Question: Coming from an OOP background, Haskell's type system and the way data constructors and typeclasses interact is difficult to conceptualize. I can understand how each are used for simple examples, but some more complication examples of data structures that are very well-suited for an OOP style are proving non-trivial to translate into similarly elegant and understandable types.
In particular, I have a problem with organizing a hierarchy of data such as the following.

This is a deeply nested hierarchical inheritance structure, and the lack of support for subtyping makes it unclear how to turn this structure into a natural-feeling alternative in Haskell. It may be fine to replace something like 'Polygon' with a sum data type, declaring it like
'''
data Polygon
= Quad Point Point
| Triangle Point Point Point
| RegularNGon Int Radius
| ...
'''
But this loses some of the structure, and can only really satisfactorily be done for one level of the hierarchy. Typeclasses can be used to implement a form of inheritance and substructure in that a 'Polygon' typeclass could be a subclass of a 'Shape', and so maybe all 'Polygon' instances have implementations for 'centroid :: Point' and also 'vertices :: [Point]', but this seems unsatisfactory. What would be a good way of capturing the structure of the picture in Haskell?
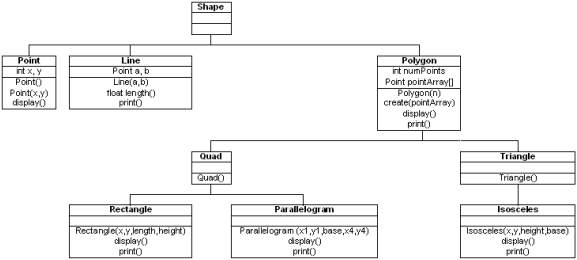
Answer: You use sum types to represent the entire hierarchy, without losing structure. Something like this would do it:
'''
data Shape = IsPoint Point
| IsLine Line
| IsPolygon Polygon
data Point = Point { x :: Int, y :: Int }
data Line = Line { a :: Point, b :: Point }
data Polygon = IsTriangle Triangle
| IsQuad Quad
| ...
'''
And so on. The basic pattern is you translate each OO abstract class into a Haskell sum type, with each of its immediate OO subclasses (that may themselves be abstract) as variants in the sum type. The concrete classes are product/record types with the actual data members in them.
The thing you lose compared to the OOP you're used to by modeling things this way isn't the ability to your hierarchy, but the ability to it without touching existing code. Sum types are "closed", where OO inheritance is "open". If you later decide that you want a 'Circle' option for 'Shape', you have to add it to 'Shape' and then add cases for it everywhere you pattern match on a 'Shape'.
However, this kind of hierarchy probably requires fairly liberal downcasting in OO. For example, if you want a function that can tell if two shapes intersect that's probably an abstract method on 'Shape' like 'Shape.intersects(Shape other)', so each sub-type gets to write its own implementation. But when I'm writing 'Rectangle.intersects(Shape other)' it's basically impossible generically, without knowing what other subclasses of 'Shape' are out there. I'll have to be using 'isinstance' checks to see what 'other' actually is. But that actually means that I probably can't just add my new 'Circle' subclass without revisiting existing code; an OO hierarchy where isinstance checks are needed is de-facto just as "closed" as the Haskell sum type hierarchy is. Basically pattern matching on one of the sum-types generated by applying this pattern is the equivalent of isinstancing and downcasting in the OO version. Only because the sum types are exhaustively known to the compiler (only possible they're closed), if I do add a 'Circle' case to 'Shape' the compiler is able to tell me about all the places that I need to revisit to handle that case.
If you have a hierarchy that need a lot of downcasting, it means that the various base classes have substantial and useful interfaces that they guarantee to be available, and you usually use things that interface rather than switching on what it could possibly be, then you can probably use type classes. You still need all the "leaf" data types (the product types with the actual data fields), only instead of adding sum type wrappers to group them up you add type classes for the common interface. If you can use this style of translation, then you add new cases more easily (just add the new 'Circle' data type, and an instance to say how it implements the 'Shape' type class; all the places that are polymorphic in any type in the 'Shape' class will now handle 'Circle's as well). But if you're doing that in OO you always have downcasts available as an escape hatch when it turns out you can't handle shapes generically; with this design in Haskell it's .
But my "real" answer to "how do I represent OO type hierarchies in Haskell" is unfortunately the trite one: I don't. I design differently in Haskell than I do in OO languages, and in practice it's just not a huge problem. But to say how I'd design differently, I'd have to know more about what you're using them for. For example you could do something like represent a shape as a 'Point -> Bool' function (that tells you whether any given point is inside the shape), and having things like 'circle :: Point -> Int -> (Point -> Bool)' for generating such functions corresponding to normal shapes; that representation is awesome for forming composite intersection/union shapes without knowing anything about them ('intersect shapeA shapeB = \point -> shapeA point && shapeB point'), but terrible for calculating things like areas and circumferences.
---
If you have abstract classes with data members, or you have concrete classes that also have further subclasses you can manually push the data members down into the "leaves", factor out the inherited data members into a shared record and make all of the "leaves" contain one of those, split a layer so that you have a product type containing the inherited data members a sum type (where that sum type then "splits" into the options for the subclasses), stuff like that.
If you use catch-all patterns then the warning might not be exhaustive, so it's not always bullet proof, but how bullet proof it is is up to how you code.
Unless you opt into runtime type information with a solution like 'Typeable', but that's not an invisible change; your have to opt into it as well.
Actually I probably wouldn't design a hierarchy like this even in OO languages. I find it doesn't turn out to be as useful as you'd think in real programs, hence the "favour composition over inheritance" advice.